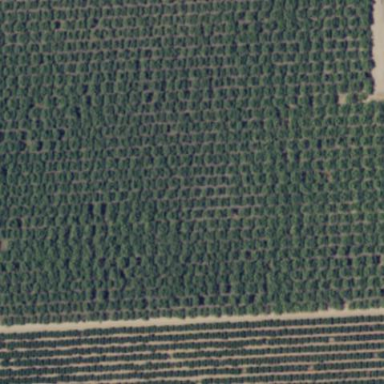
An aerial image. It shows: Almond orchard with rows of almond trees.